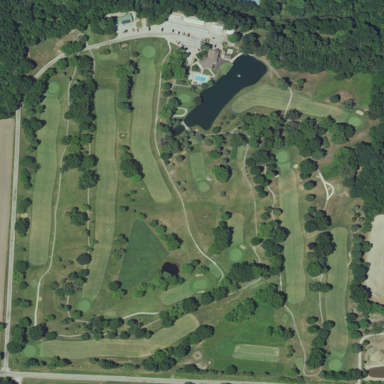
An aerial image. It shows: Golf course surrounded by greenery.